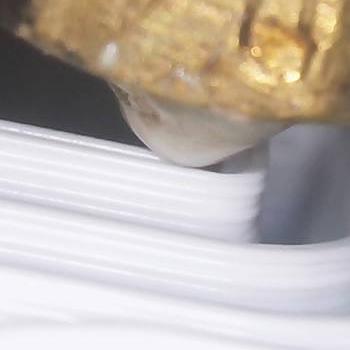
Flow rate: 66%